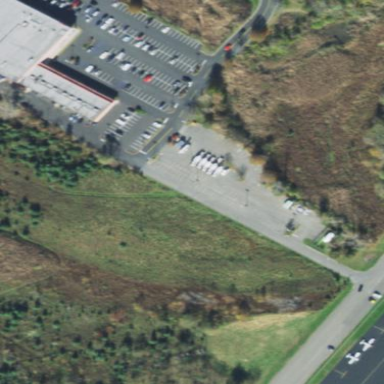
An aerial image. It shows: Parking area.